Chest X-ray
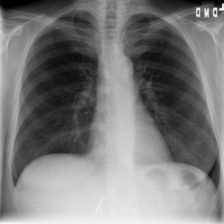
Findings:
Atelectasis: negative
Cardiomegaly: negative
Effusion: negative
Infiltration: negative
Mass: negative
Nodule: negative
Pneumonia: negative
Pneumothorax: negative
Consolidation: negative
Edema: negative
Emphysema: negative
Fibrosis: negative
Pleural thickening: negative
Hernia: negative